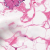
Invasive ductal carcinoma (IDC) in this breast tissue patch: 0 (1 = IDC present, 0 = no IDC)